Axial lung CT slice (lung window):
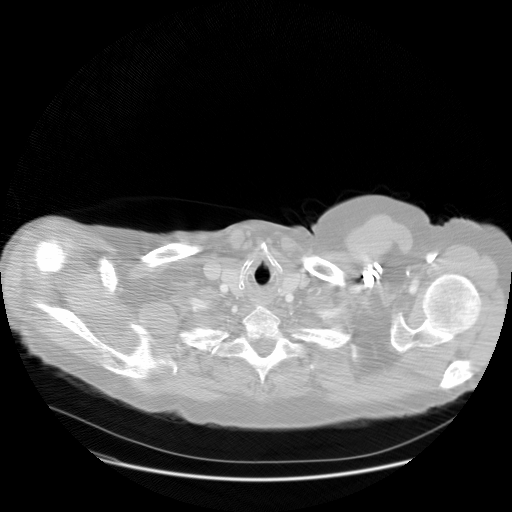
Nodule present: no